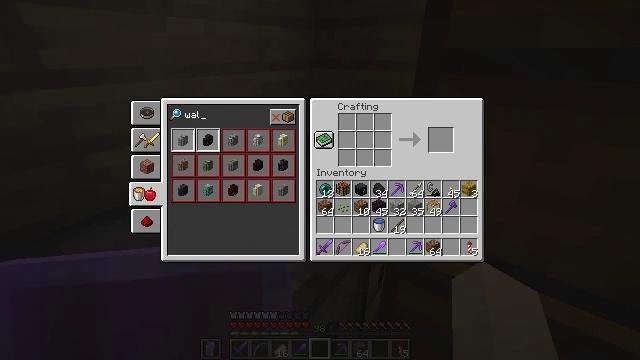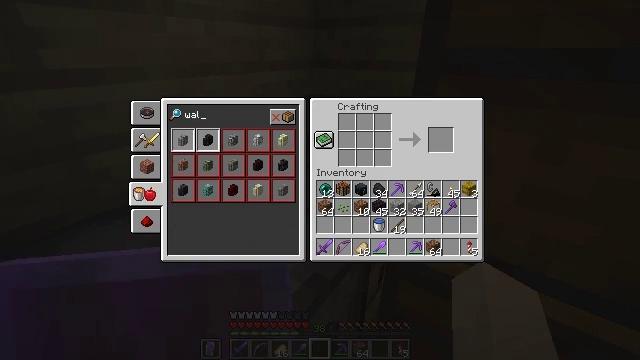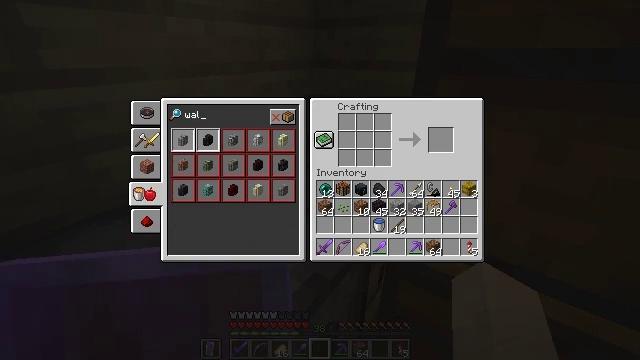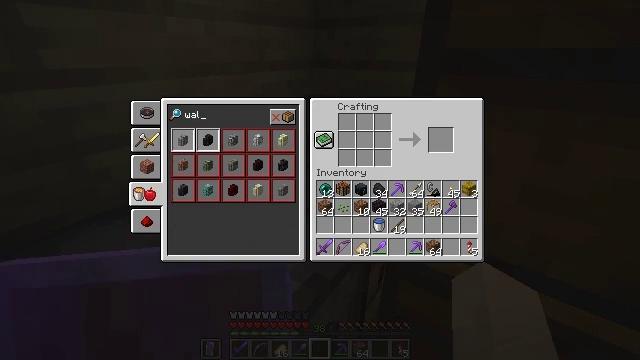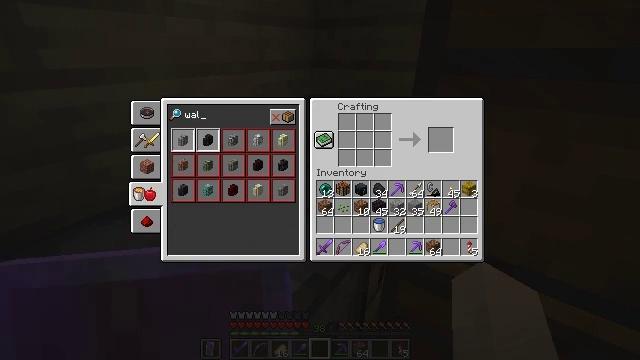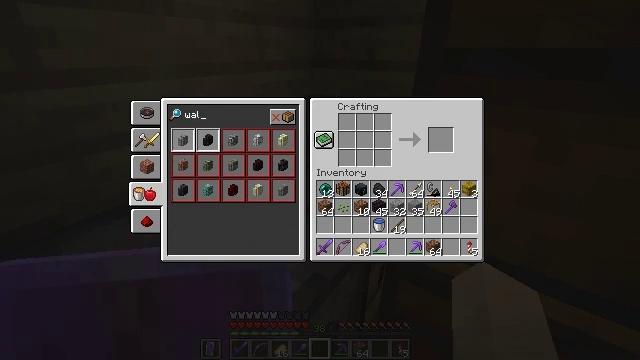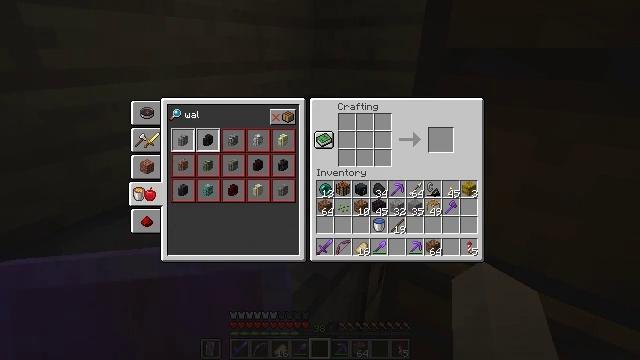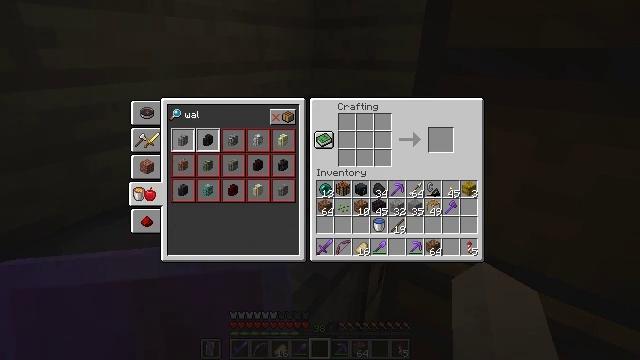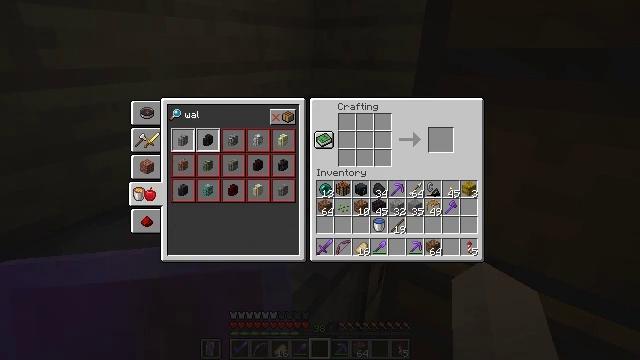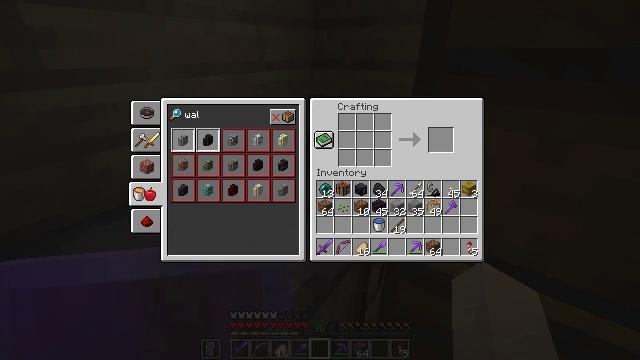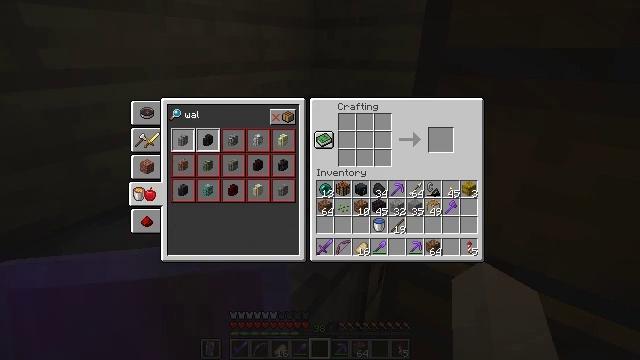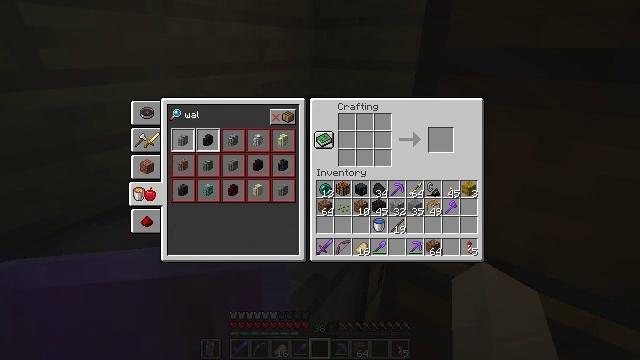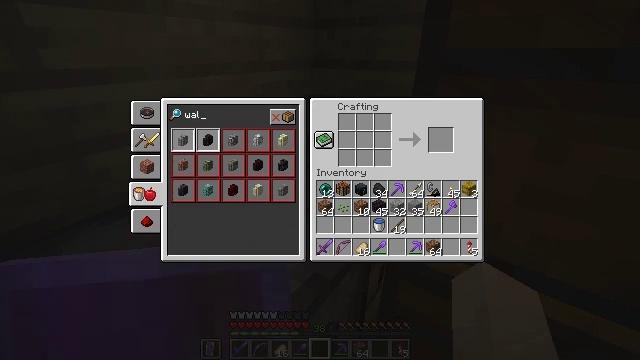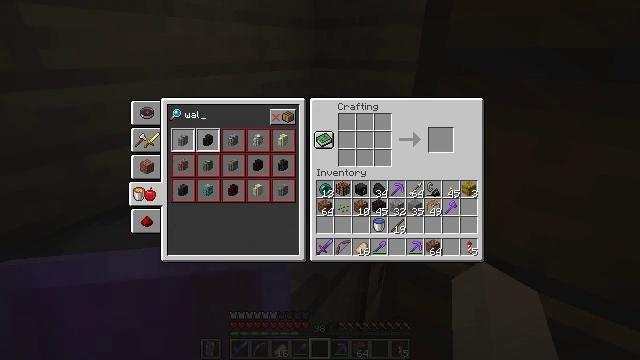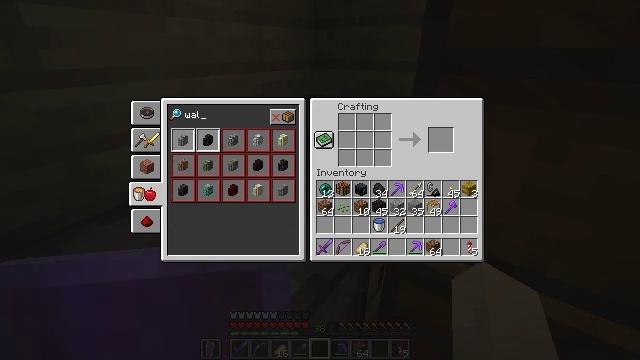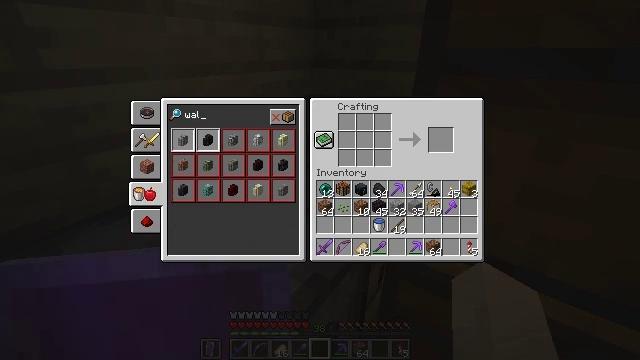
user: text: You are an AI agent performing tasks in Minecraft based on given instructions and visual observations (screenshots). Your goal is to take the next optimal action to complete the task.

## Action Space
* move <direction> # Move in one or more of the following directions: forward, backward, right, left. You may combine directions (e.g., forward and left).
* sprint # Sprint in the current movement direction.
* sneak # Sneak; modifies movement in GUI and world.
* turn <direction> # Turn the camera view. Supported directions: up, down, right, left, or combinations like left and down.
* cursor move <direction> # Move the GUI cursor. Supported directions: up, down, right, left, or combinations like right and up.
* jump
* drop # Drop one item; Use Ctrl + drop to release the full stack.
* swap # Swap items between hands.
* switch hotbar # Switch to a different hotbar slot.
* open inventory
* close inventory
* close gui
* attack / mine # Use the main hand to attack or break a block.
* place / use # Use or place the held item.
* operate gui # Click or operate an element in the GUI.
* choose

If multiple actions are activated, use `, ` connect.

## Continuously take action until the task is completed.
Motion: motion action
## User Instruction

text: craft item andesite wall
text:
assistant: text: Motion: no_op
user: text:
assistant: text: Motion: no_op
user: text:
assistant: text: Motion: no_op
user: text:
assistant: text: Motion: no_op
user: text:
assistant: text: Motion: no_op
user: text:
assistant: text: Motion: no_op
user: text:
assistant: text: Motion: no_op
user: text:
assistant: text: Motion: no_op
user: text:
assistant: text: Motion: no_op
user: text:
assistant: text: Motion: no_op
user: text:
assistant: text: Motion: no_op
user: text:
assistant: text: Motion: no_op
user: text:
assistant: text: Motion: no_op
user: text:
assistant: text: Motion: no_op
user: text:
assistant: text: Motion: no_op
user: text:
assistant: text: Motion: no_op
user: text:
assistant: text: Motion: no_op
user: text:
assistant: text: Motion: no_op
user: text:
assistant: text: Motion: no_op
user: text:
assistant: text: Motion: no_op
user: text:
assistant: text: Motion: no_op
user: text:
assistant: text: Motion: no_op
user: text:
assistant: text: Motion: no_op
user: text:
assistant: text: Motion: no_op
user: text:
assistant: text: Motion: no_op
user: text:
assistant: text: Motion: no_op
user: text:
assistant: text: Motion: no_op
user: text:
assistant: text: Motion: no_op
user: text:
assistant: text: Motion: no_op
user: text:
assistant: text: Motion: no_op